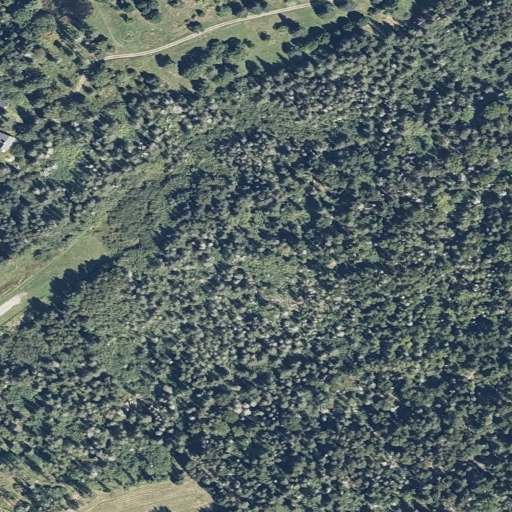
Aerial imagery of island in Maine named North Haven Island containing evergreen forest, woody wetlands, grassland, mixed forest, herbaceous wetlands, and low intensity development